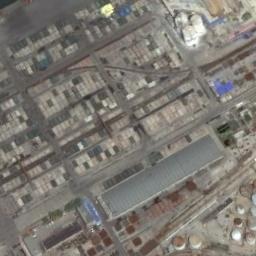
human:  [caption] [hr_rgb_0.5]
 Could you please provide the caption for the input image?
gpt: Many houses of different shapes are in the industrial area .

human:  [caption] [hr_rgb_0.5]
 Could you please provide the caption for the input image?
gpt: Neatly planned factories and roads in an industrial area with some metal tanks .

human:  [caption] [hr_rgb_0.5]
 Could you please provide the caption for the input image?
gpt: The industrial area has a big workshop and lots of small workshops and some roads go through the industrial area .

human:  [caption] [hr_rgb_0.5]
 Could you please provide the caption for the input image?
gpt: Industrial areas are very small .

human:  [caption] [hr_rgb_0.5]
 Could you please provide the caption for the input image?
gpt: There are many containers and a black building on the industrial area .